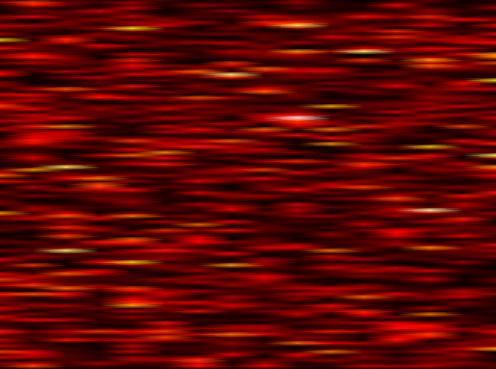
Label: OFDM